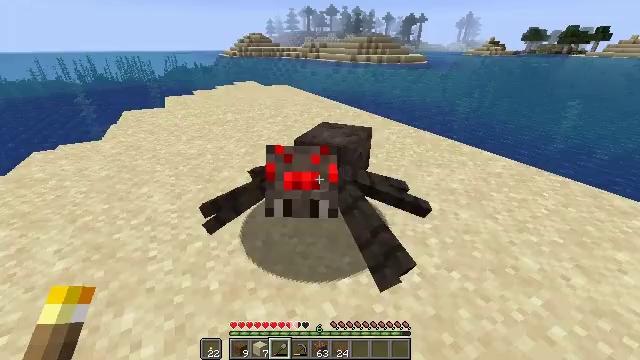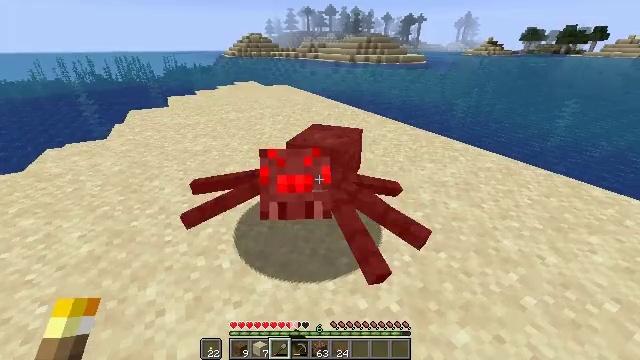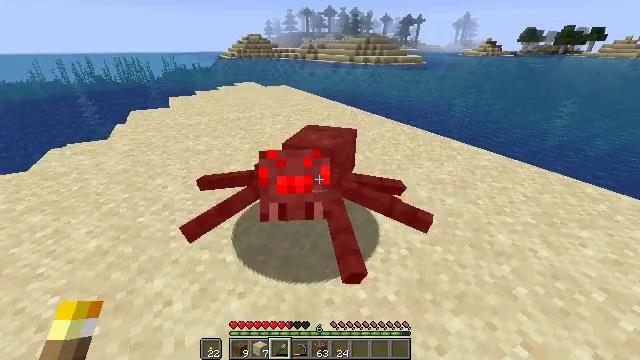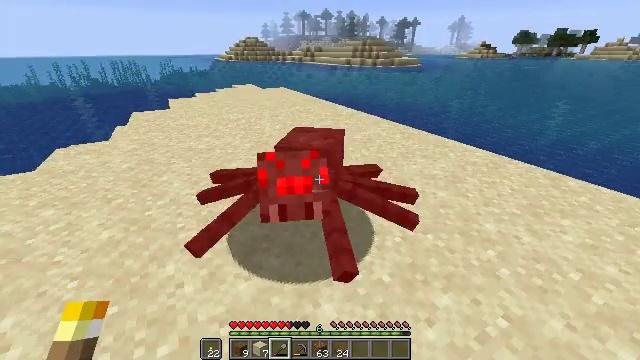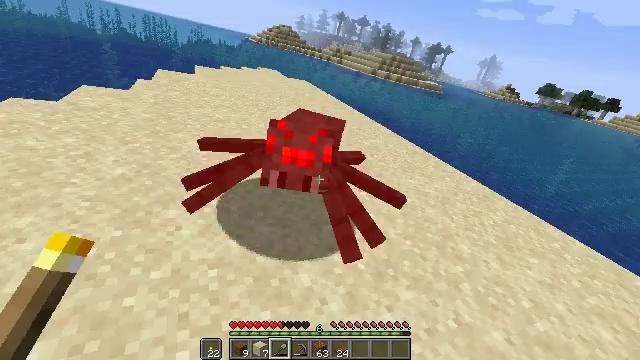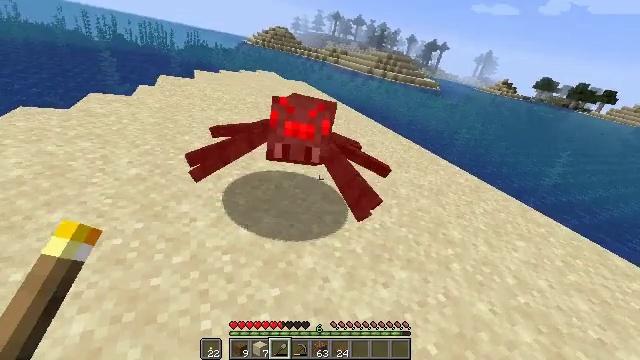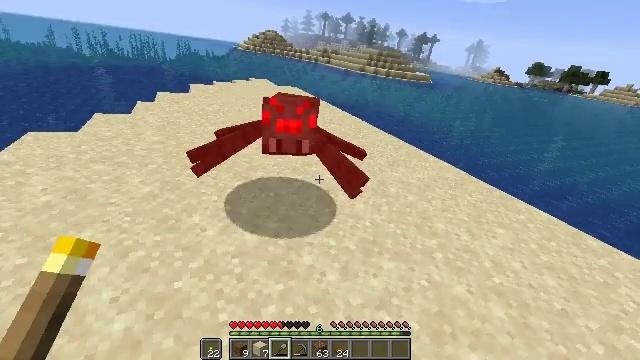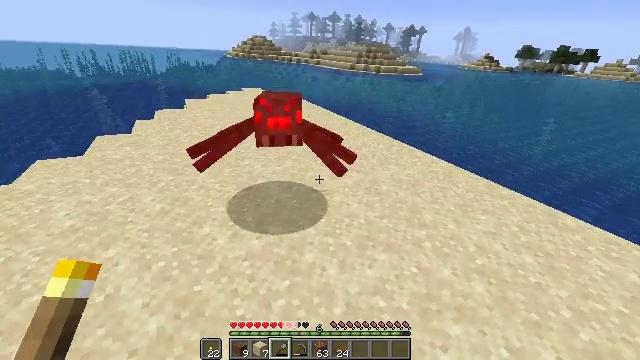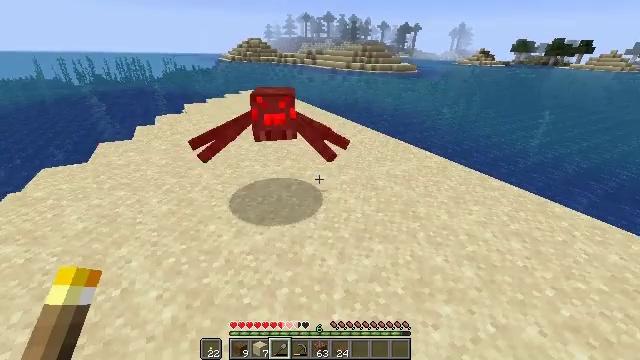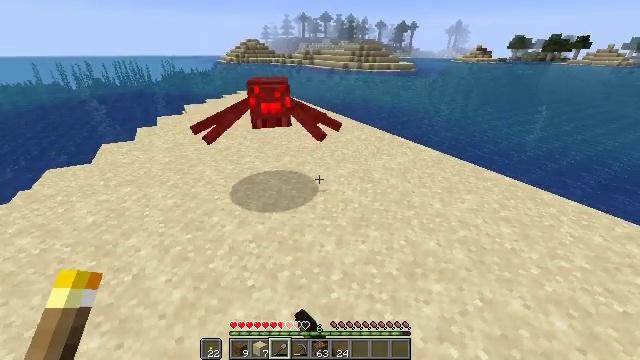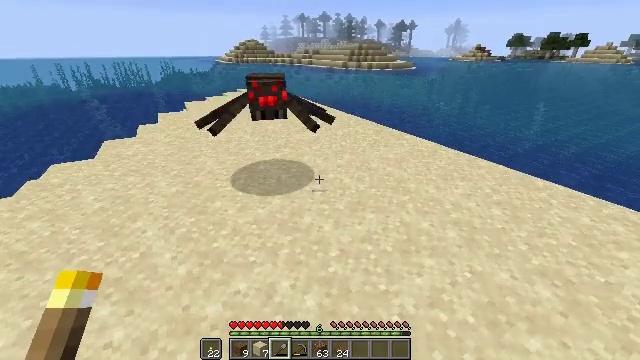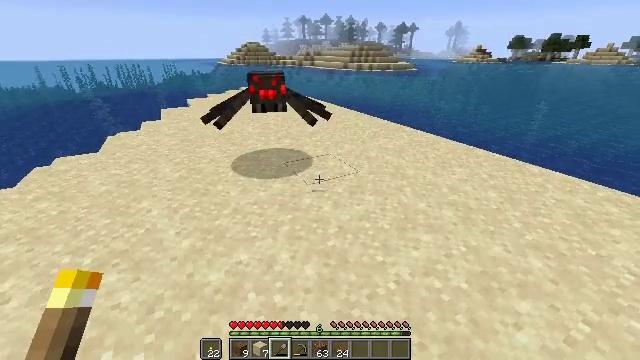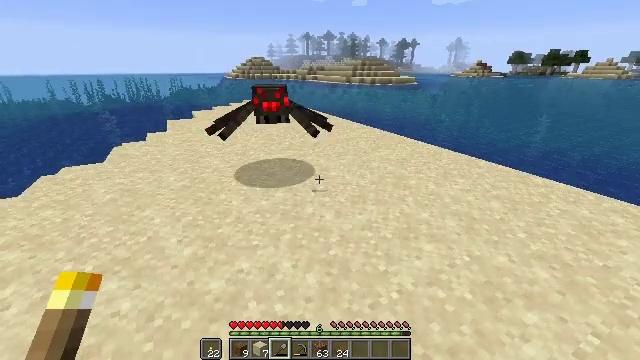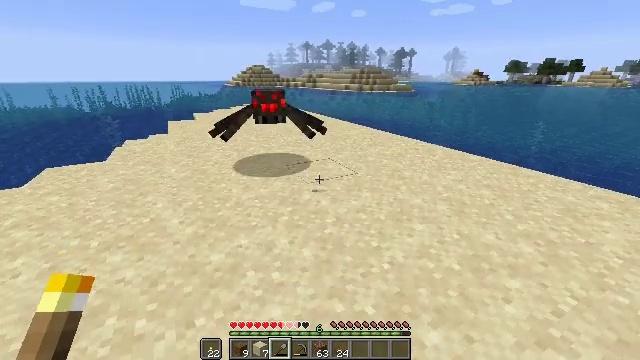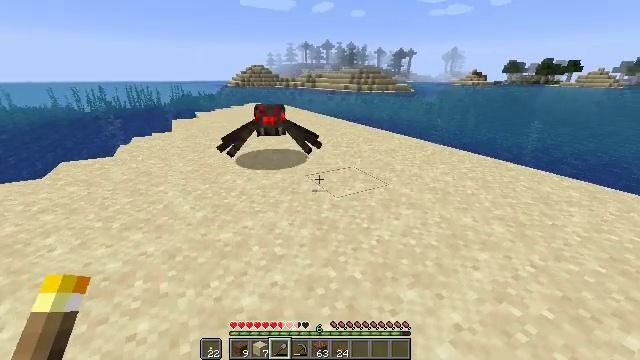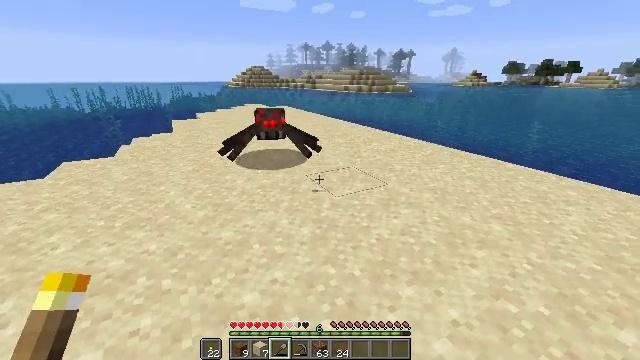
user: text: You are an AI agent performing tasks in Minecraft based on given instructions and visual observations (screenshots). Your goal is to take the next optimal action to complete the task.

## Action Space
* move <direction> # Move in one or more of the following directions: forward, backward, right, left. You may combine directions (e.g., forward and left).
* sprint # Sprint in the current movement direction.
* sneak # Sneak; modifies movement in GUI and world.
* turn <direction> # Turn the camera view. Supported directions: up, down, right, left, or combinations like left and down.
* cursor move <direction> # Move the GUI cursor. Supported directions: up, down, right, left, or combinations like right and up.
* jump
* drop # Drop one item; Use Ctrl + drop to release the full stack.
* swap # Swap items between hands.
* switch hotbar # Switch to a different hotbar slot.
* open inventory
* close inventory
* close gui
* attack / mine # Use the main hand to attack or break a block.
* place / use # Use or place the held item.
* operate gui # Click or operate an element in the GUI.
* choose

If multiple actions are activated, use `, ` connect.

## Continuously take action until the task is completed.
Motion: motion action
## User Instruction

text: Hunt a spider.
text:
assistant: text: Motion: move back, attack / mine
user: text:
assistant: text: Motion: move back, attack / mine
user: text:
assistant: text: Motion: move back, attack / mine
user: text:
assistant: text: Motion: move back, attack / mine
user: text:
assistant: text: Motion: move back, attack / mine
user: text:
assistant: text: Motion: move back, attack / mine
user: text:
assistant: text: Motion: move back
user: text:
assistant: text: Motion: move back, attack / mine
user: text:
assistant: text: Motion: move back, attack / mine
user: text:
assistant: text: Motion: move back, attack / mine
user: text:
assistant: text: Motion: move back
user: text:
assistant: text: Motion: move back, turn up
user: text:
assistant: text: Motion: move back, turn up
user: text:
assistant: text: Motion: no_op
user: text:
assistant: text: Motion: no_op
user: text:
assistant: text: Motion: no_op
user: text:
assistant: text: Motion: turn left and up
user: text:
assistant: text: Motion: no_op
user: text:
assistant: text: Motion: turn left and up
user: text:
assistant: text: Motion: move forward
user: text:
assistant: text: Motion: move forward
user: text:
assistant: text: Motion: move forward
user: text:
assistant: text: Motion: move forward
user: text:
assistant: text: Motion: move forward
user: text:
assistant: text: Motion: move forward, attack / mine
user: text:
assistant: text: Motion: move forward, attack / mine
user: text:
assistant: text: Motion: move forward
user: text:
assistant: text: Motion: turn down, attack / mine
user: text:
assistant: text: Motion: turn left and down, attack / mine
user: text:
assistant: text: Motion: attack / mine